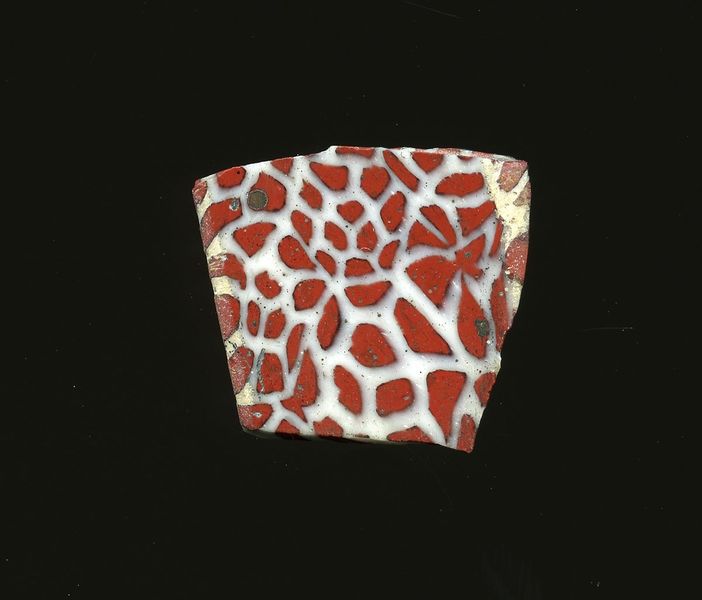
Titel: Fragment eines Gefäßes
Standort: Hamburg
Institution: Museum für Kunst und Gewerbe Hamburg
Schlagwörter: glas, antike, geschnitten, kaiserzeit, gepresst, aufbewahrung, schankgeschirr, gefäß, behälter, frühe kaiserzeit, prinzipat, römische, mittlere, späte